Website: lowes
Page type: customer-info-address
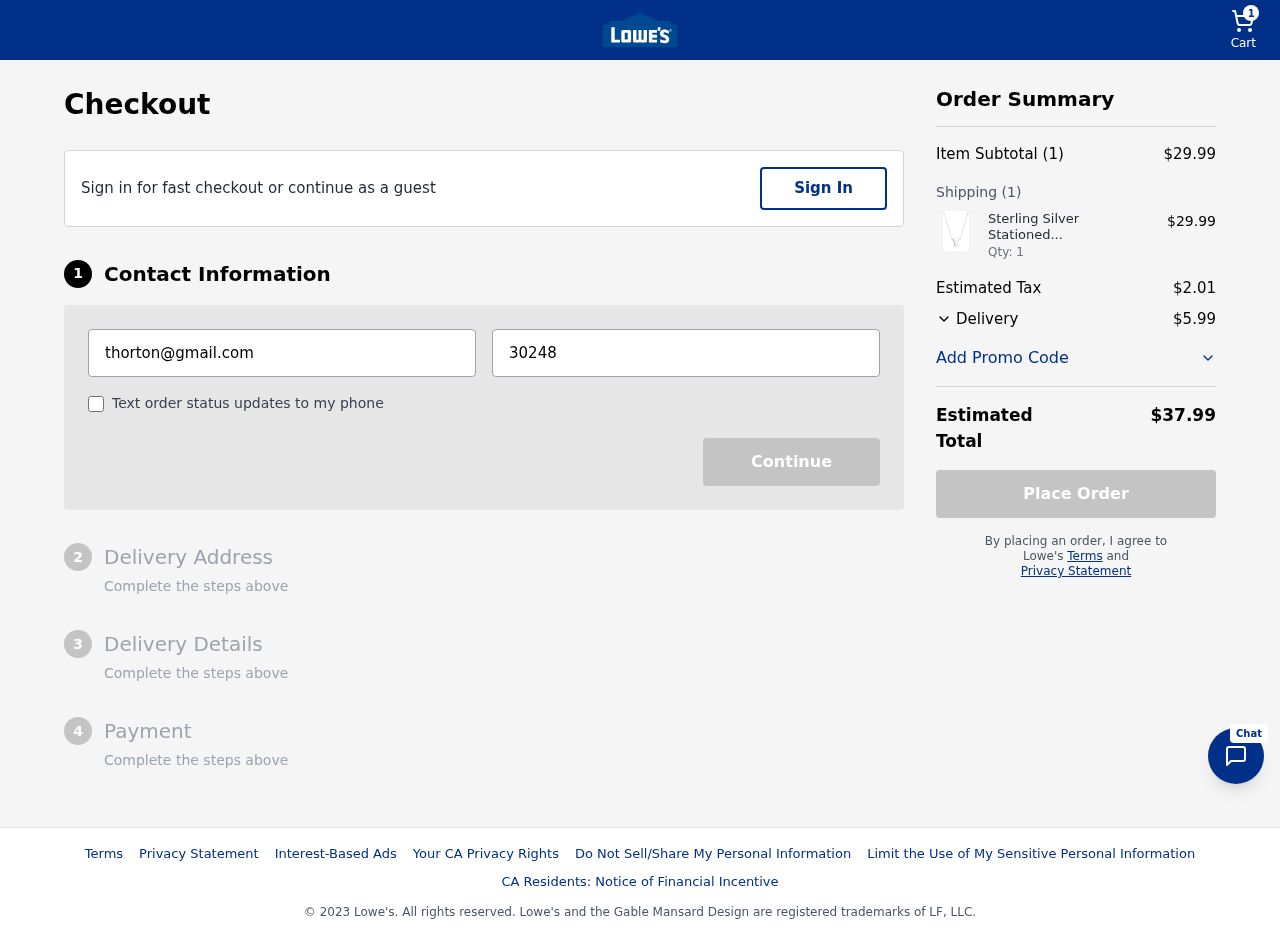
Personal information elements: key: PII_EMAIL
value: thorton@gmail.com
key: PII_PHONE
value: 3024853883
Product elements: key: PRODUCT1_NAME
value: Sterling Silver Stationed Mini State Minnesota Pendant Necklace, 16"+2" Extender
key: PRODUCT1_PRICE
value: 29.99
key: PRODUCT1_QUANTITY
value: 1
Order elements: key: ORDER_NUM_ITEMS
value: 1
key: ORDER_SUBTOTAL
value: $29.99
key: ORDER_NUM_ITEMS2
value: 1
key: ORDER_TAX
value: $2.01
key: ORDER_SHIPPING_COST
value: $5.99
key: ORDER_TOTAL
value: $37.99